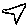
Label: zigzag